Aerial crown-view tile of a tropical tree (Barro Colorado Island, Panama), acquired 20240813:
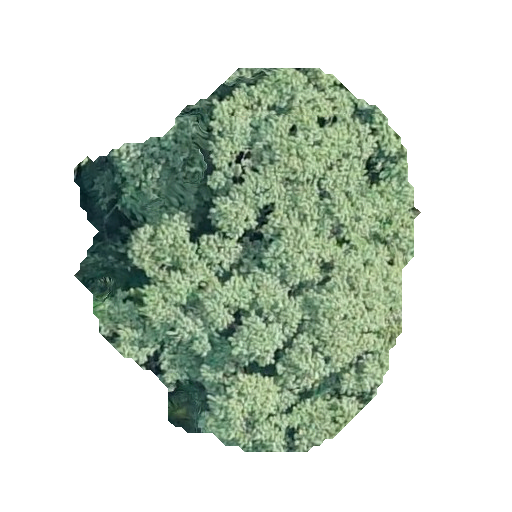
Species: Luehea seemannii
GBIF accepted scientific name: Luehea seemannii
Crown area: 146.126 m²